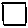
Label: square